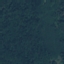
Land use / land cover: Forest